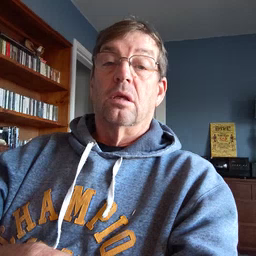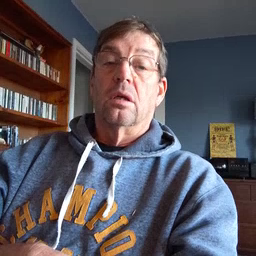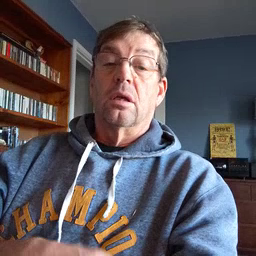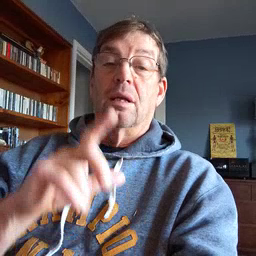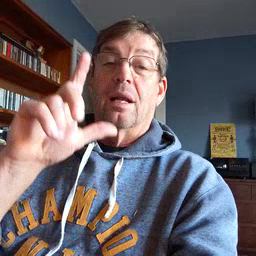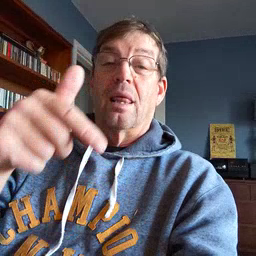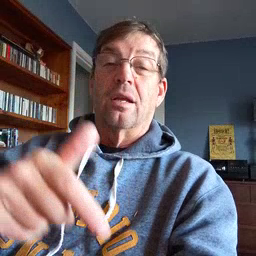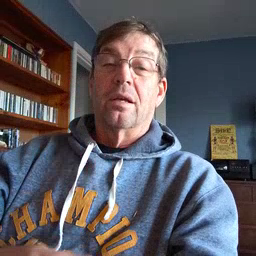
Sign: later